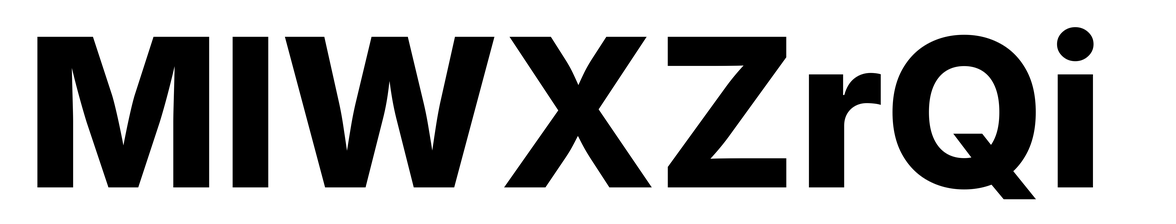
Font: Inter_ExtraBold